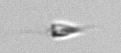
Label: Calciopappus